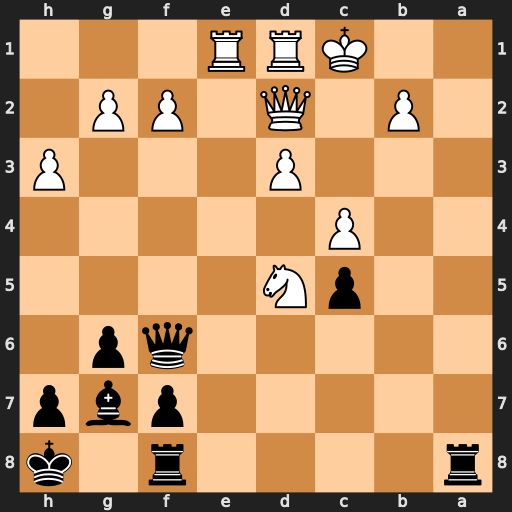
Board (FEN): r4r1k/5pbp/5qp1/2pN4/2P5/3P3P/1P1Q1PP1/2KRR3
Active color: b
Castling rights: -
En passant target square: -
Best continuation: Ra1+ Kc2 Qxb2#